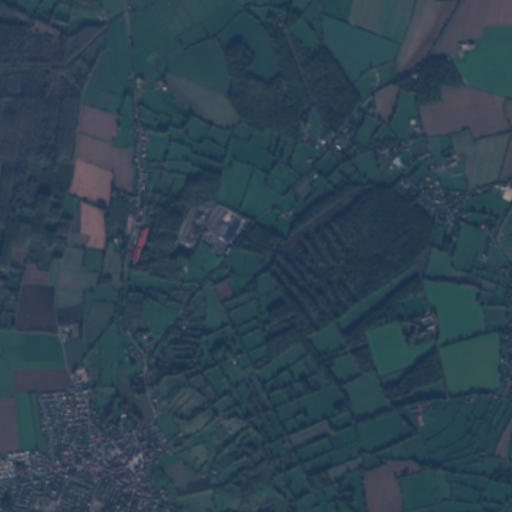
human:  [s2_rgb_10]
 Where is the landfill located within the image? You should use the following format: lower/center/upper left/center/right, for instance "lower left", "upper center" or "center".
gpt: The landfill is located in the center left of the image.
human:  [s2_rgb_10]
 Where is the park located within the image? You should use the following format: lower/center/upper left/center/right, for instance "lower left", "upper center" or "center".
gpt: The park is located in the lower left of the image.
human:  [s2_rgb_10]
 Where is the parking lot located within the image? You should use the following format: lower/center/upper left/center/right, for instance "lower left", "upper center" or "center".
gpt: The parking lot is located in the lower left of the image.
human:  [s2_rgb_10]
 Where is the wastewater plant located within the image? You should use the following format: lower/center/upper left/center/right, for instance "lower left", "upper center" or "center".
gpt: The wastewater plant is located in the lower left of the image.
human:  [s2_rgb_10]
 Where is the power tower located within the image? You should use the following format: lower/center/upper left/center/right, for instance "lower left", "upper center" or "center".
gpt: There is no power tower in the image.